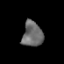
Tissue: prostate
Cell type: T cells
Senescence score: 0.2693
Nuclear area (px): 500
Mean DAPI intensity: 107.318